Chest X-ray:
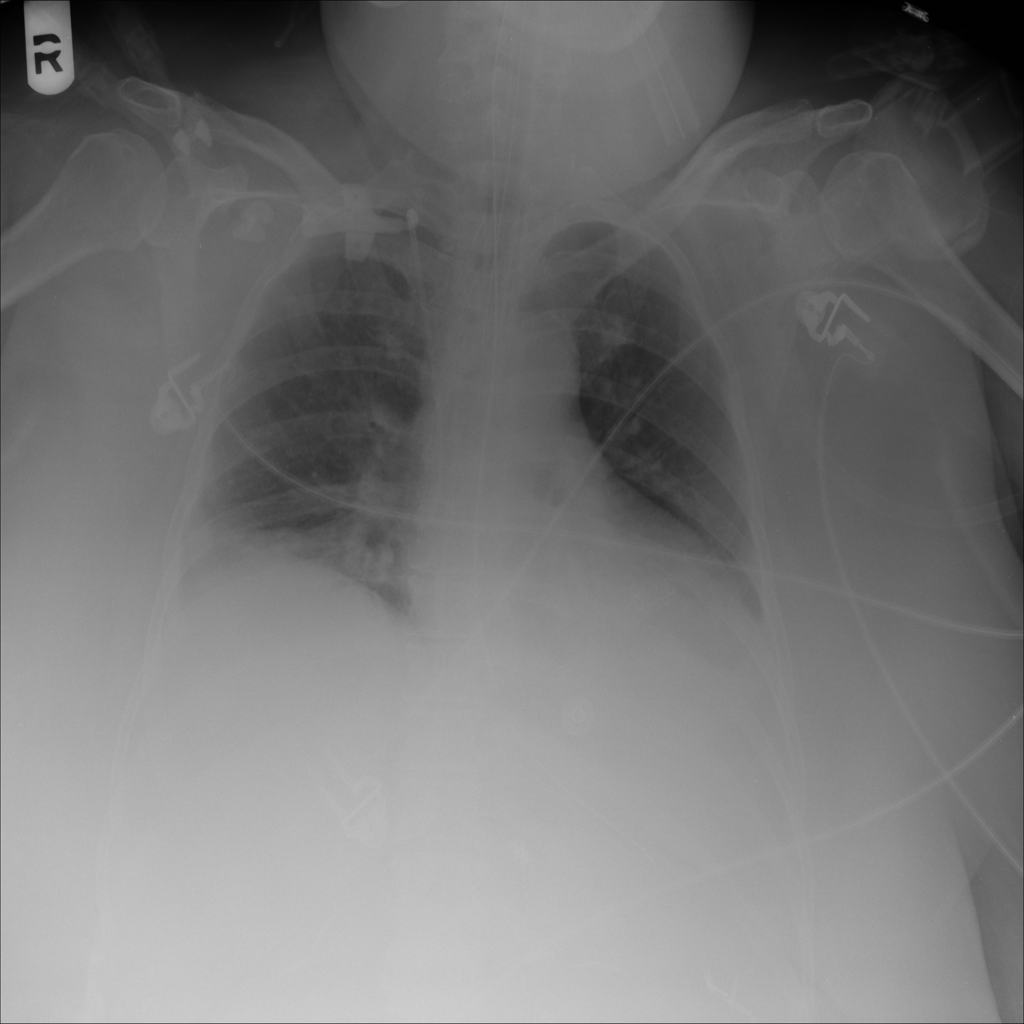
Findings: Atelectasis, Effusion
No abnormal finding: no